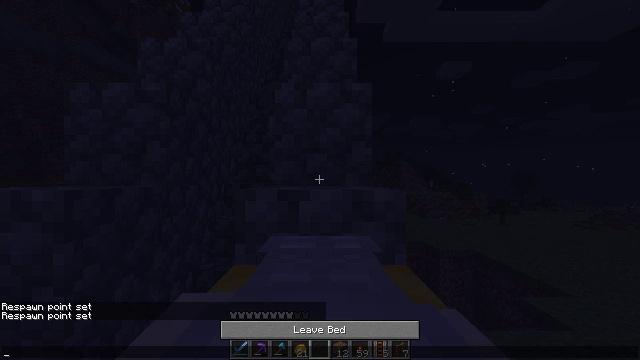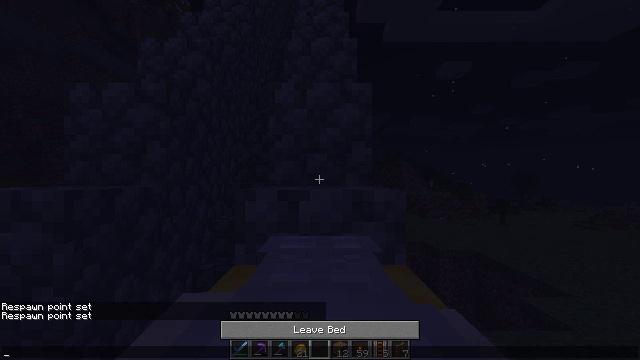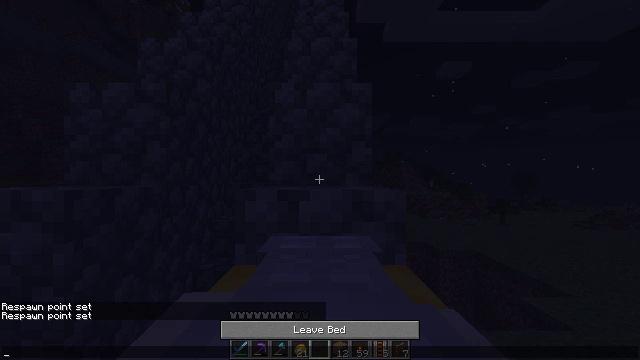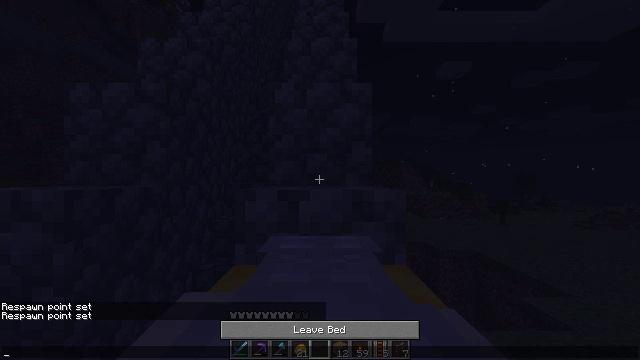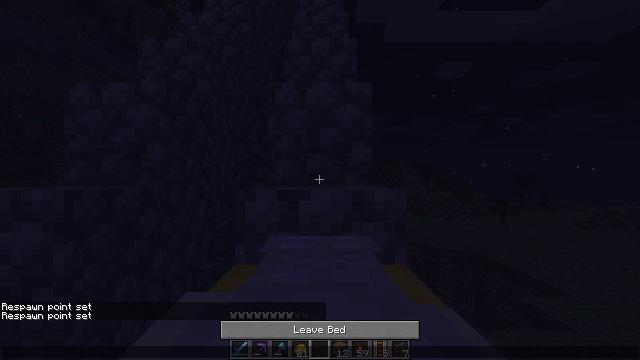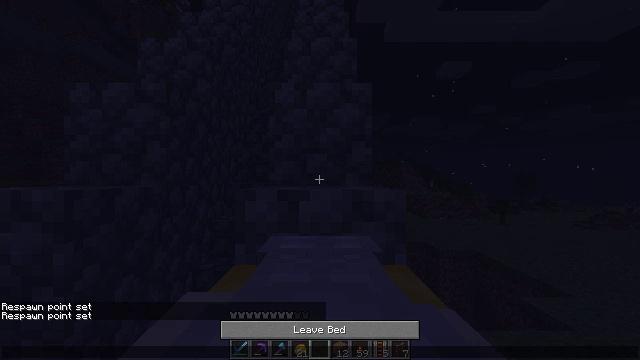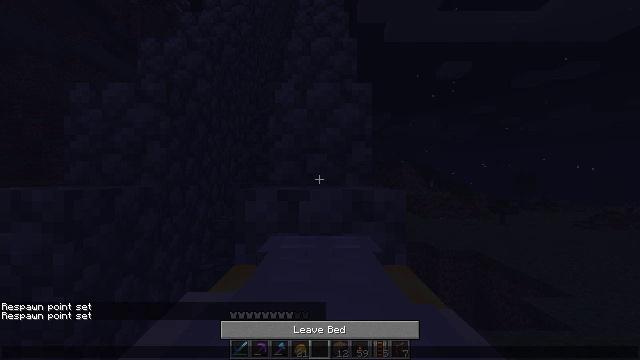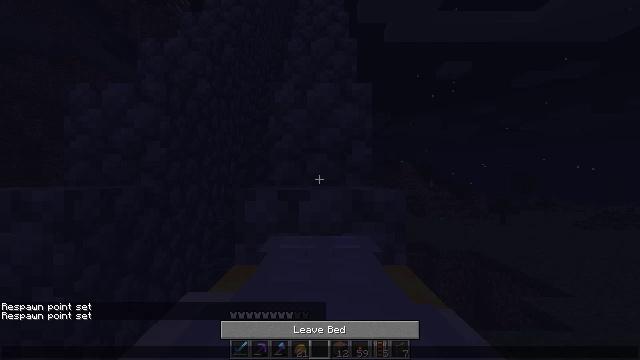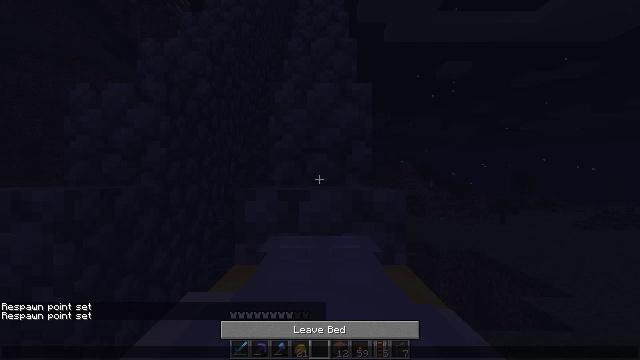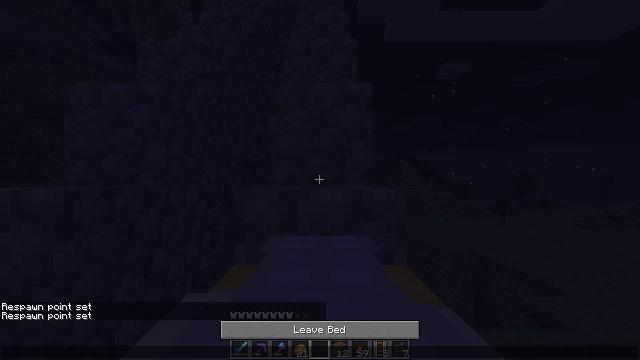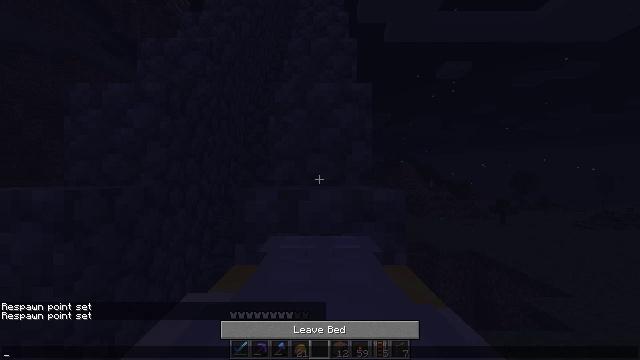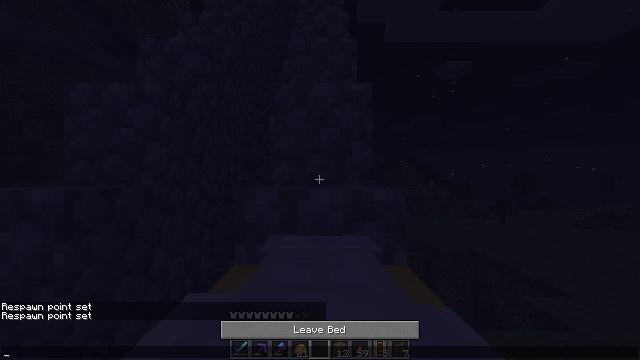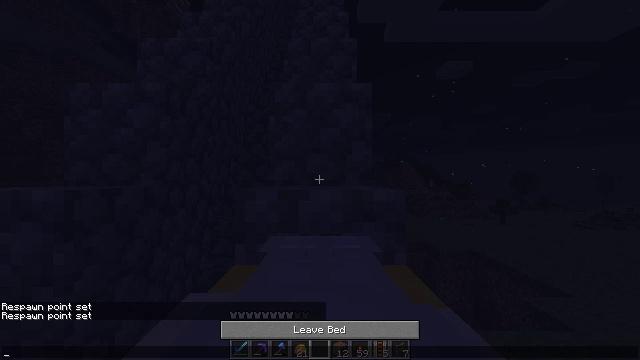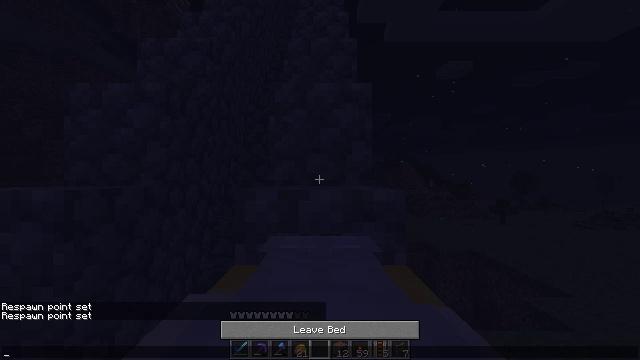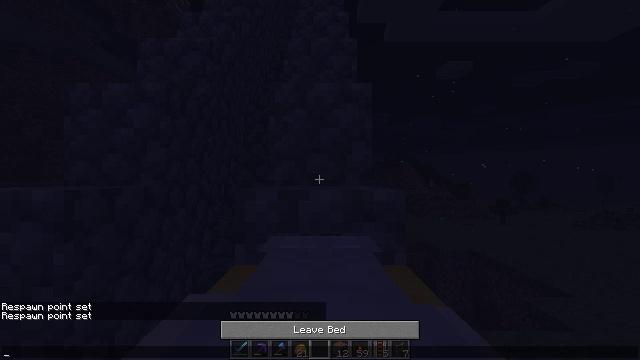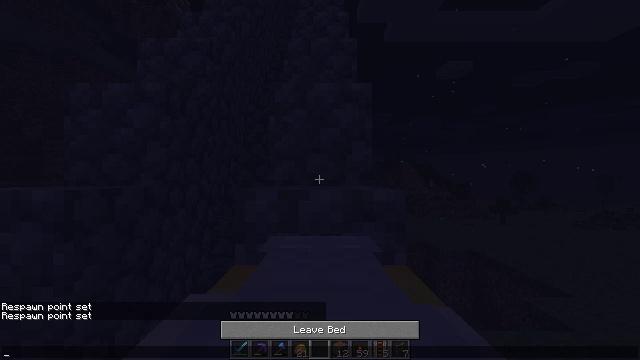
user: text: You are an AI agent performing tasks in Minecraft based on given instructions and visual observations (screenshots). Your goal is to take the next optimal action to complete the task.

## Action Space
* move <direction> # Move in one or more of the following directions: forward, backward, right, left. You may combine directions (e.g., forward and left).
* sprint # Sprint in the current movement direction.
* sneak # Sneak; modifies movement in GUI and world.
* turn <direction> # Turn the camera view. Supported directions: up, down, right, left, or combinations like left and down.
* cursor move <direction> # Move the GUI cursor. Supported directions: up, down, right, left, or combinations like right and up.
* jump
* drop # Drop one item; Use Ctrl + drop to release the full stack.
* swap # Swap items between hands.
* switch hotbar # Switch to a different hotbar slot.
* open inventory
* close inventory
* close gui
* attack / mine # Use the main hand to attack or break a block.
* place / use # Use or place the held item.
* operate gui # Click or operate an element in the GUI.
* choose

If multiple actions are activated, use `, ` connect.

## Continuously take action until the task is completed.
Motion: motion action
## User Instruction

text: Break the yellow bed.
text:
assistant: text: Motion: no_op
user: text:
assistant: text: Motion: no_op
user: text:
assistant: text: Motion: no_op
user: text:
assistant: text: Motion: no_op
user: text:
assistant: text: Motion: no_op
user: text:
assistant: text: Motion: no_op
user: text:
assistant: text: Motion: no_op
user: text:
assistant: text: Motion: no_op
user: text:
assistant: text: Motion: no_op
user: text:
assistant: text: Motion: no_op
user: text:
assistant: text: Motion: no_op
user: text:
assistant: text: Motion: no_op
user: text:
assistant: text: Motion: no_op
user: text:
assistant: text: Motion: no_op
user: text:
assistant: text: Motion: no_op
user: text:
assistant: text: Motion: no_op
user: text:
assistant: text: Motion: no_op
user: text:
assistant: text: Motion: no_op
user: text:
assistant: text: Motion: no_op
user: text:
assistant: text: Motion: no_op
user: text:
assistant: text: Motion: no_op
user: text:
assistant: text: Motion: no_op
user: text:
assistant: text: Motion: no_op
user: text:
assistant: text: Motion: no_op
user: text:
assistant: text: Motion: no_op
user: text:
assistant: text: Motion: no_op
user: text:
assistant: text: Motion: no_op
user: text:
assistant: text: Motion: no_op
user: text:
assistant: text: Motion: no_op
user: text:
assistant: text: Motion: no_op